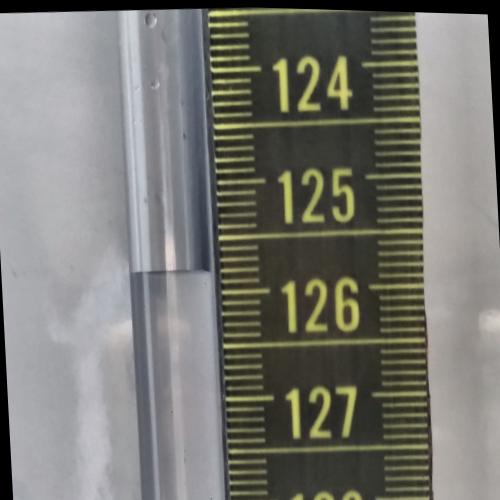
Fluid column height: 125.8 cm